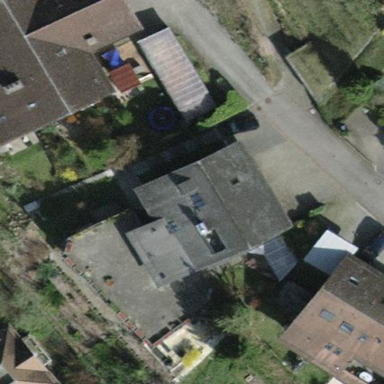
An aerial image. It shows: Detached building.